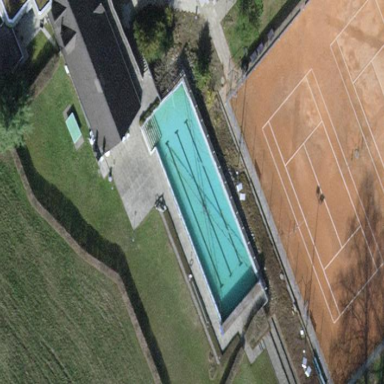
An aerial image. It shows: Swimming pool located in leisure land.